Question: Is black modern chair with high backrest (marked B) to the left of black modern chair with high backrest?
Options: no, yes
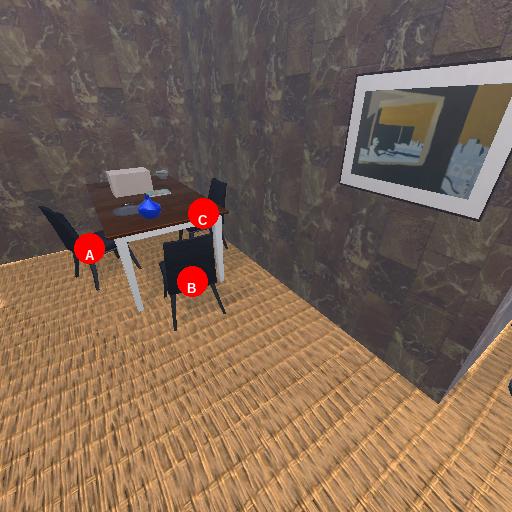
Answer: no